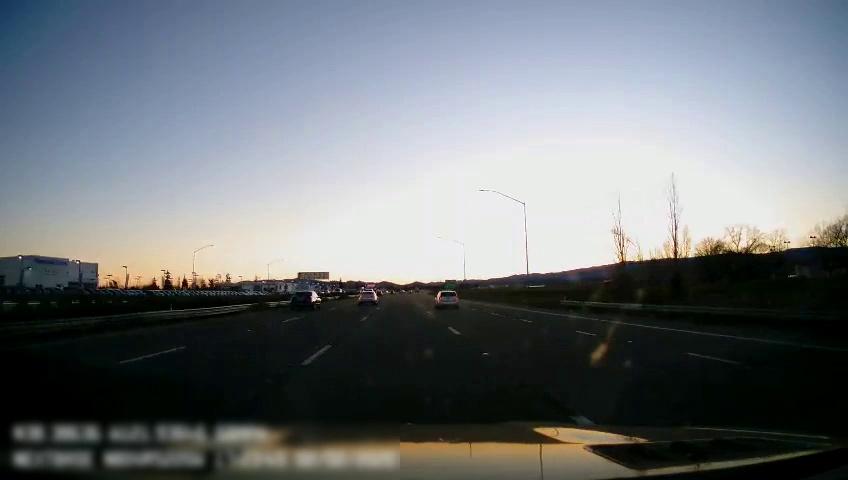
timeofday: Dusk/Dawn/Twilight
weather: Cloudy
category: Drivable Space
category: Vehicles | SUV
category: Vehicles | Car
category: Vehicles | Car
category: Vehicles | SUV
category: Lanes | Current Lane
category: Lanes | Current Lane
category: Lanes | Alternate Lane
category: Lanes | Alternate Lane
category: Lanes | Alternate Lane